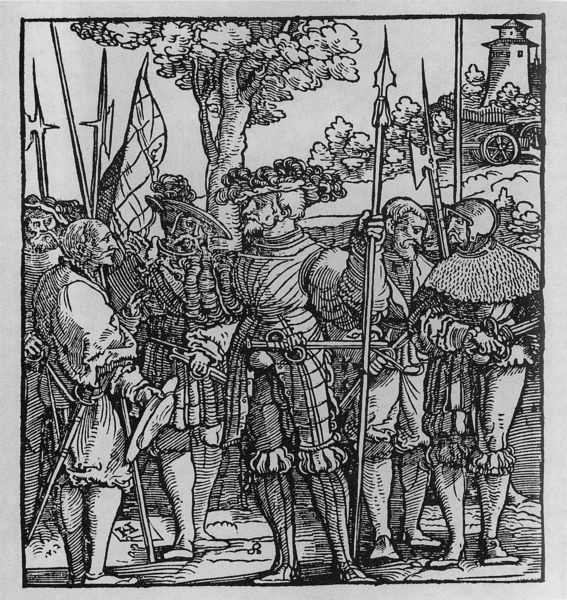
Titel: Bildnis des Johann von Schwarzenberg
Künstler: Hans Schäufelein
Institution: (Seriendruck)
Schlagwörter: baum, berg, blätter, feder, hand, himmel, laub, mann, weiß, bäume, landschaft, stadt, grau, hintergrund, hut, hüte, männer, schwarz, straße, szene, zeichnung, zaun, gespräch, haube, menge, muster, versammlung, alt, bart, hose, federn, rahmen, stehen, steine, vollbart, signatur, wache, erde, hügel, busch, boden, reich, adel, krone, puffärmel, renaissance, wald, bauern, karren, räder, turm, beine, deutschland, federhut, relief, holzschnitt, fahnen, schuhe, fahne, flagge, hosen, grafik, graphik, linien, kutsche, speichen, rad, wagen, krieg, schlacht, lanze, soldaten, deutsch, strumpf, striche, bauer, strümpfe, kanone, panzer, burg, festung, druck, schnitt, schwarzweiss, monogramm, schraffur, holzstich, radierung, stich, militär, schwert, schwerter, uniform, uniformen, waffen, soldat, degen, helm, herrscher, treffen, ritter, heer, rüstung, helme, brustpanzer, harnisch, krieger, general, hellebarde, dreissigjähriger krieg, lanzen, plan, kniestrümpfe, hellebarden, piken, speer, speere, begrüßung, dürer, kupferstich, pluderhosen, meister, standarte, maximilian, kniehose, rüstungen, spätgotik, gefährt, spiess, beinkleid, landsknecht, helebarde, landsknechte, landser, kriegsknechte, flagge standarte, bundschuh, h, 16. jahrhundert, 15. jahrhundert, hellbarden, maximiliean, pieken